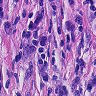
Metastatic tissue present: no